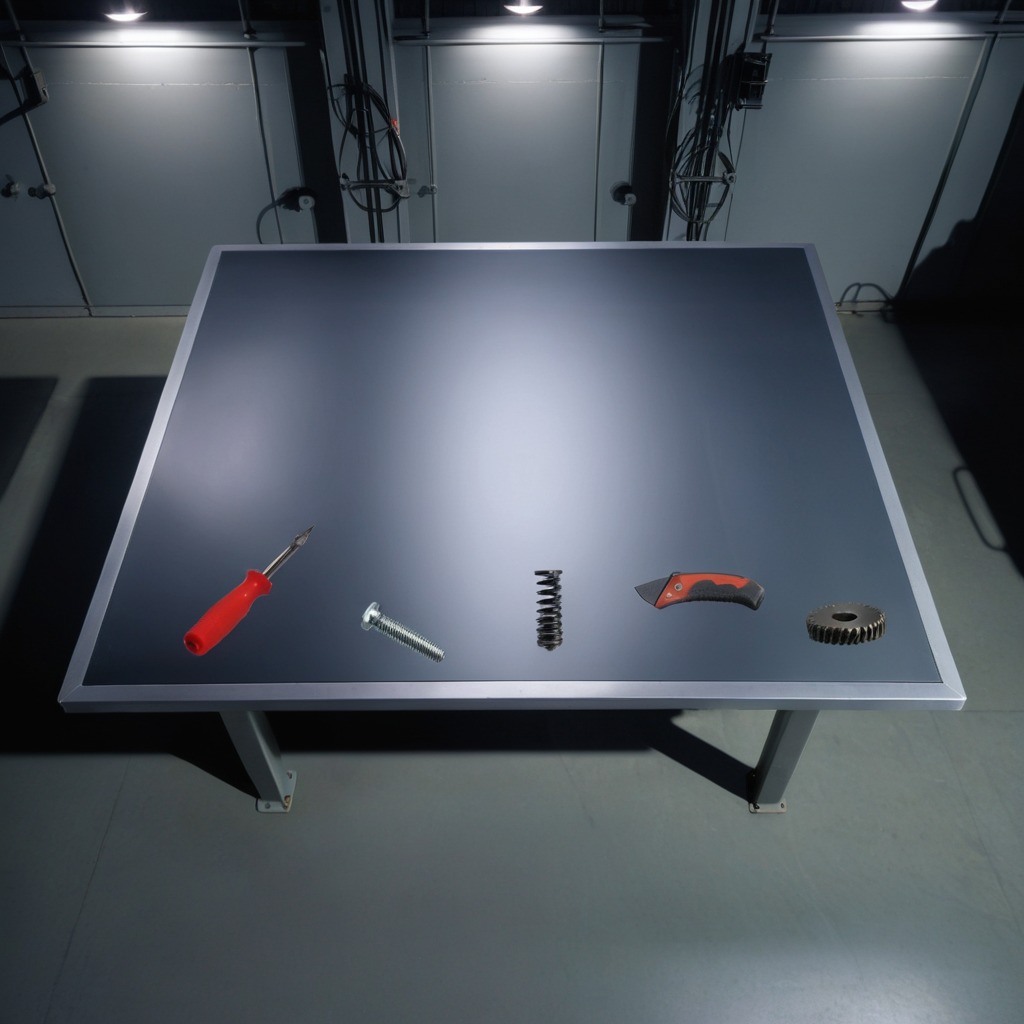
A steel gear with teeth, a utility knife, a metal machine screw, a coiled metal spring, and a screwdriver are lying on the tabletop.